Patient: sex M, age 36
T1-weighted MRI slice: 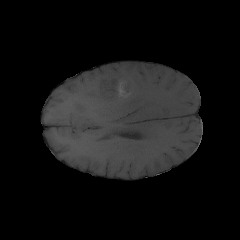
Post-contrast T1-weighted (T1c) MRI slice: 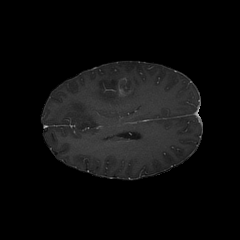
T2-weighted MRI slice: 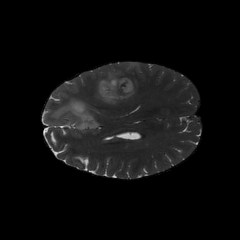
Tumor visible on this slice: yes
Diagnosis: Glioblastoma, IDH-wildtype
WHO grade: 4